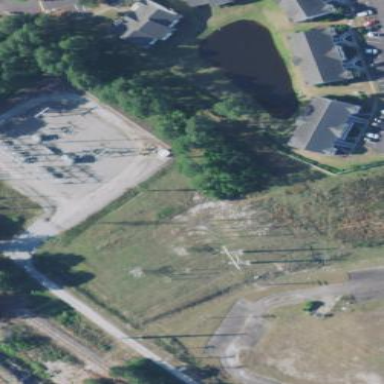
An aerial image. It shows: Distribution level power substation enclosed by fence.